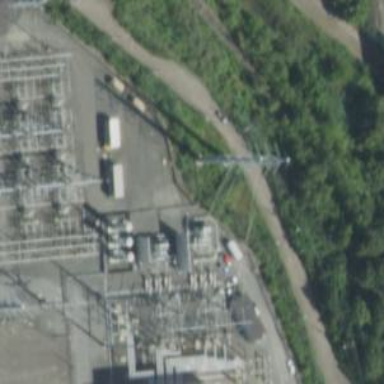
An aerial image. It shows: Towering power structure.